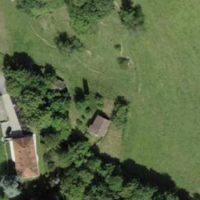
EUNIS habitat code: 24
Species observed at this site:
Vicia sepium